Field crop: maize
Growth stage: 2
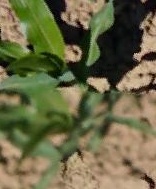
Species: maize